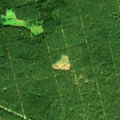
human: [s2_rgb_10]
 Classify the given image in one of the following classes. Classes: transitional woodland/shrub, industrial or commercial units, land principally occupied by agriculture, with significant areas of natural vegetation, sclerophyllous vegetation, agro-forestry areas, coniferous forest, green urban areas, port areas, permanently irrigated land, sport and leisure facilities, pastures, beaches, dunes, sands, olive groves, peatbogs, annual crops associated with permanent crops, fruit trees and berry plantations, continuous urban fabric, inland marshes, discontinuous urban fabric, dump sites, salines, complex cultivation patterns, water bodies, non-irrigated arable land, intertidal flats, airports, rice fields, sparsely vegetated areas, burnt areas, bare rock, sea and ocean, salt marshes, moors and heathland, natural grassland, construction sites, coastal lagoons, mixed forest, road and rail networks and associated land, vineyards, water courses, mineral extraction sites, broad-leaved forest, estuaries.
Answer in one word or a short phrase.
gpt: coniferous forest, transitional woodland/shrub